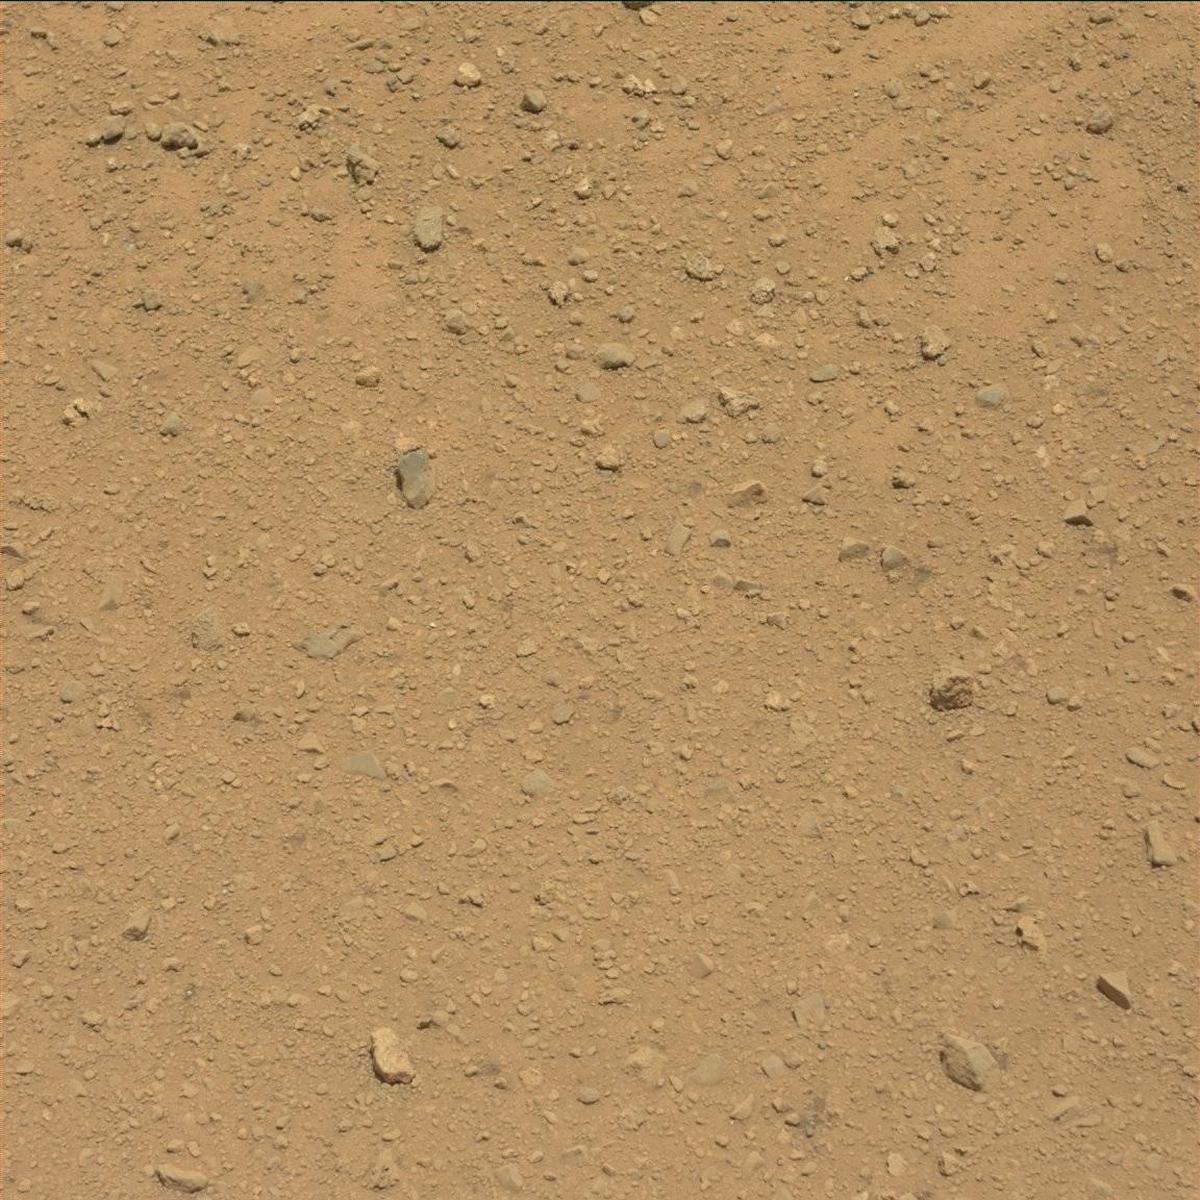
Terrain classes present: Bedrock, Sand / Soil